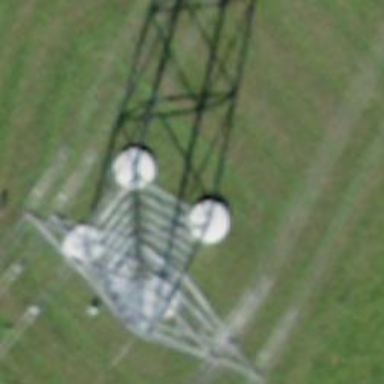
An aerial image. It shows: Power line is depicted.